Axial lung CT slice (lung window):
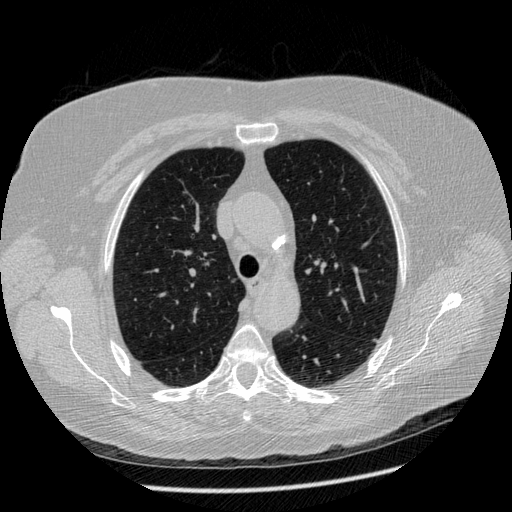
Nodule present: no